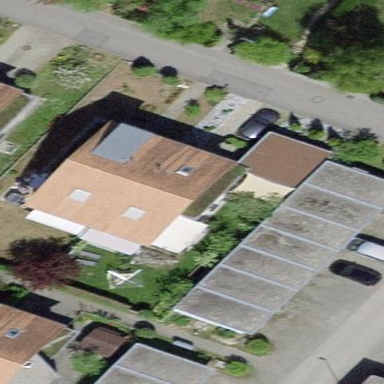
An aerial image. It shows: Terrace building with gabled roof.